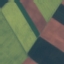
Land use / land cover class: AnnualCrop